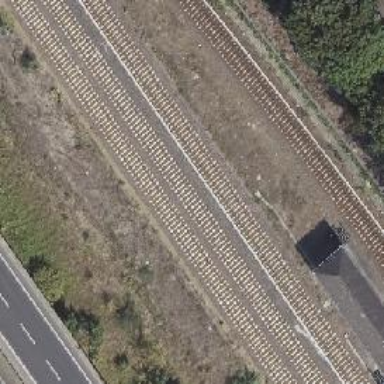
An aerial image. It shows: Railway milestone.